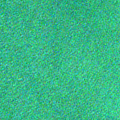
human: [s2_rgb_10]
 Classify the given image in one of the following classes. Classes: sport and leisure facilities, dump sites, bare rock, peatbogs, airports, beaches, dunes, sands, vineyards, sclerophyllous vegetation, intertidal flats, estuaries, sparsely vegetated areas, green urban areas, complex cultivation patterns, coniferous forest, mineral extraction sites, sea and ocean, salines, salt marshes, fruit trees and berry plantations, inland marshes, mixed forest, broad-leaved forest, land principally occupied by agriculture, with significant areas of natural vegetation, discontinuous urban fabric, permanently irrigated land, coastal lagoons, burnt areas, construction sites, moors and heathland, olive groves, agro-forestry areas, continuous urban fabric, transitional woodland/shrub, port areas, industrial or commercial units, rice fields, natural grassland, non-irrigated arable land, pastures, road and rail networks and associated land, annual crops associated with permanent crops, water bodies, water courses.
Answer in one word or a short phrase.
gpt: sea and ocean